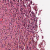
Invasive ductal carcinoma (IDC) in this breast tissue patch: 0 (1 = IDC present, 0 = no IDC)